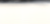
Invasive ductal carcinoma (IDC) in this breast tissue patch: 0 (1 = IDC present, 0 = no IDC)